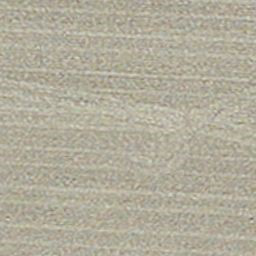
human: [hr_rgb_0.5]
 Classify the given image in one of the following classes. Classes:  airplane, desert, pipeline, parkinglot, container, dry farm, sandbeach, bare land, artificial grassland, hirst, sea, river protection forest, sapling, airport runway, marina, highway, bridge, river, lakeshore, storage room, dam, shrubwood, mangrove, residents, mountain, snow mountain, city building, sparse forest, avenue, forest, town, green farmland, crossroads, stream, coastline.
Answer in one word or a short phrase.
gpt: dry farm